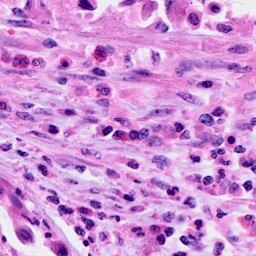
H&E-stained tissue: Cervix